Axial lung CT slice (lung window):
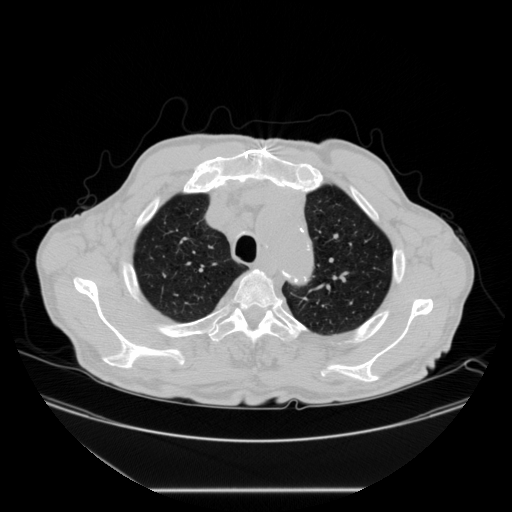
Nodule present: no